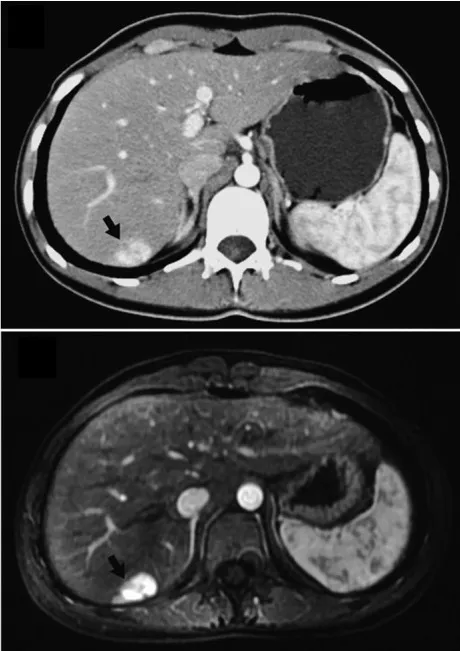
Imaging of hepatic PEComa. (A) Contrast-enhanced phase of CT reveals a poorly-defined mass with a significantly high intensity in segment VII of the liver.
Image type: radiology (ct)